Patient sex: M
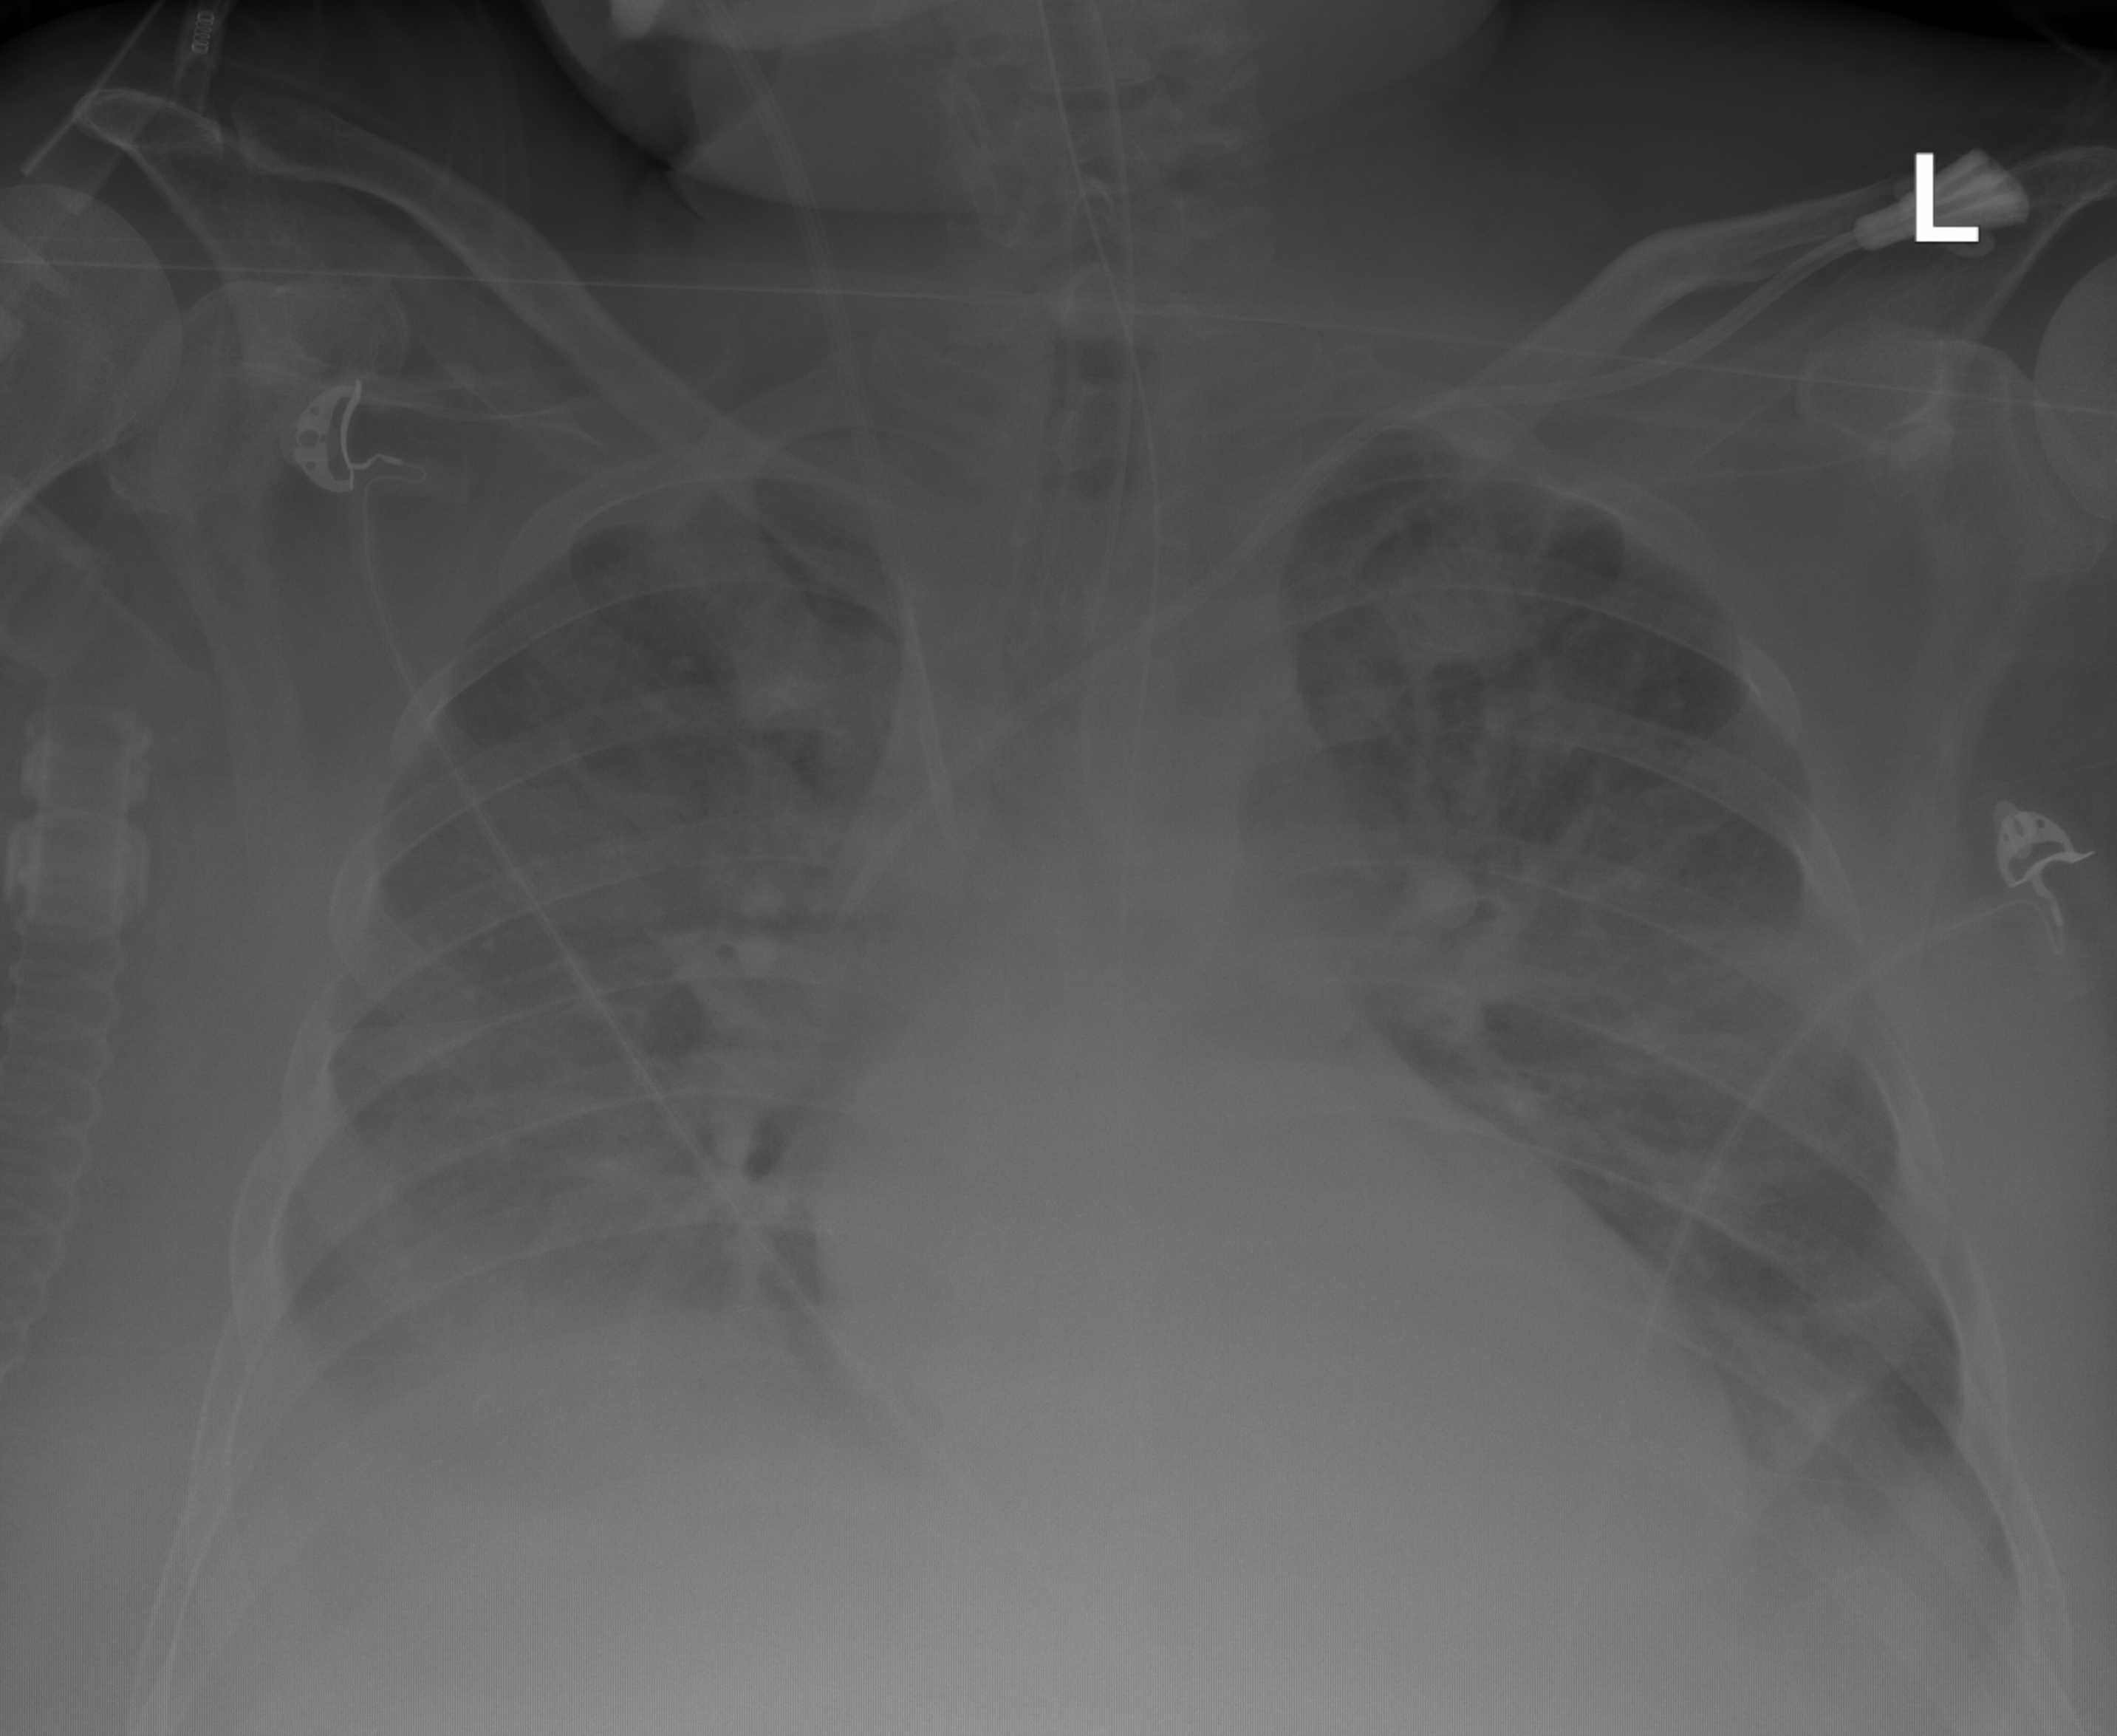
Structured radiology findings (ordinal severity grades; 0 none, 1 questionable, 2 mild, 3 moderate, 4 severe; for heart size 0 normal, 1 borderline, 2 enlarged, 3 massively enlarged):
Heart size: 1
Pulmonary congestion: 0
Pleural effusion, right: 2
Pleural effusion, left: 2
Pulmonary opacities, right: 0
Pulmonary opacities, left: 0
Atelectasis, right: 0
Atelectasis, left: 0